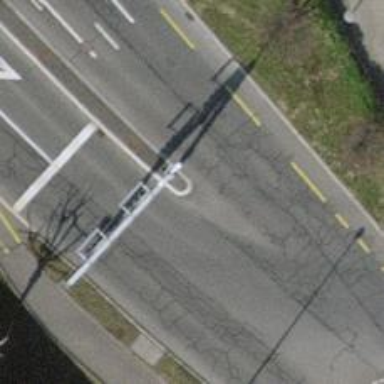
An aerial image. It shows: Tertiary road with asphalt surface including cycle lane.